已知函数 \(f(x)\) 的导函数为 \(f'(x)\)，若函数 \(f'(x)\) 的图象如图所示，则 \(f(x)\) 的极小值点为（ ）

A. \(x_1\)

B. \(0\)

C. \(x_2\) 或 \(x_3\)

D. \(x_4\)
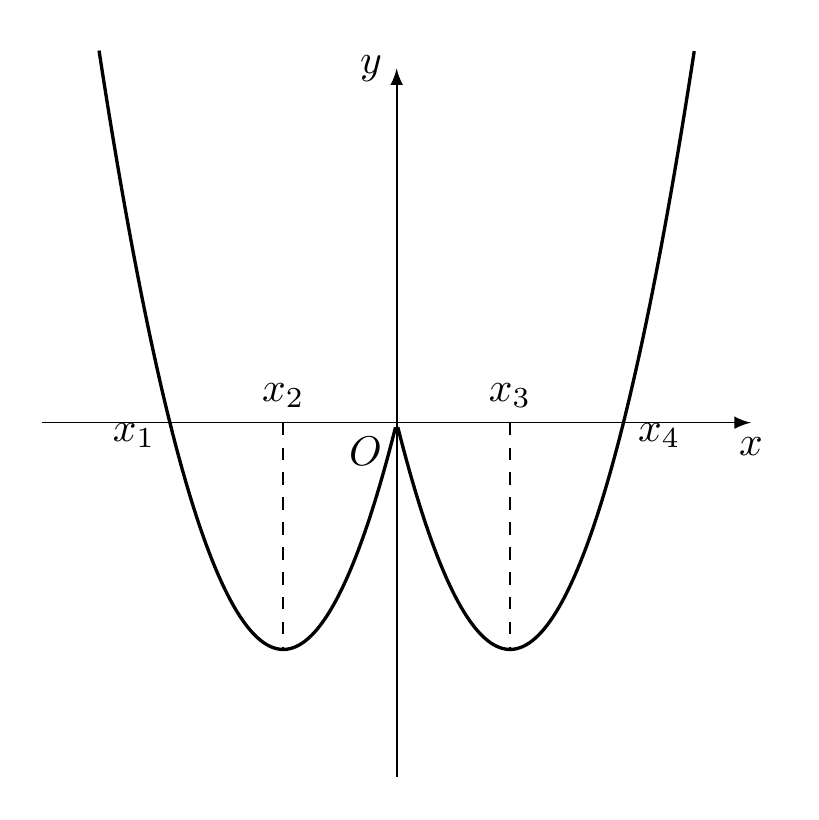
【解答】
【答案】\({D}\)

【分析】结合导函数图象判断函数的单调性，再根据导数与极小值的关系判断即可。

【解答】解：由图可知，当 \(x \in (-\infty, x_1) \cup (x_4, +\infty)\) 时，\(f'(x) > 0\)，

当 \(x \in (x_1, x_4)\) 时，\(f'(x) \le 0\)，

所以 \(f(x)\) 的增区间为 \((-\infty, x_1)\)，\((x_4, +\infty)\)，减区间为 \((x_1, x_4)\)，

可得 \(f(x)\) 的极小值点为 \(x_4\)。

故选：\({D}\)。

【点评】本题考查利用导数研究函数的单调性，考查数形结合思想，是基础题。